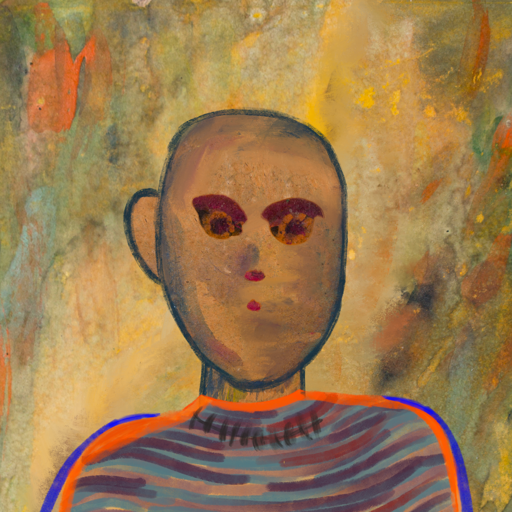
Background: Comrade, Head And Neck Front: In_The_Sun, Face Front: Doll, Bust: Experience, Hair Front: Blank, Head Accessory: Blank, Second Necklace: Blank, Necklace: In_The_Sun, Baby: Blank